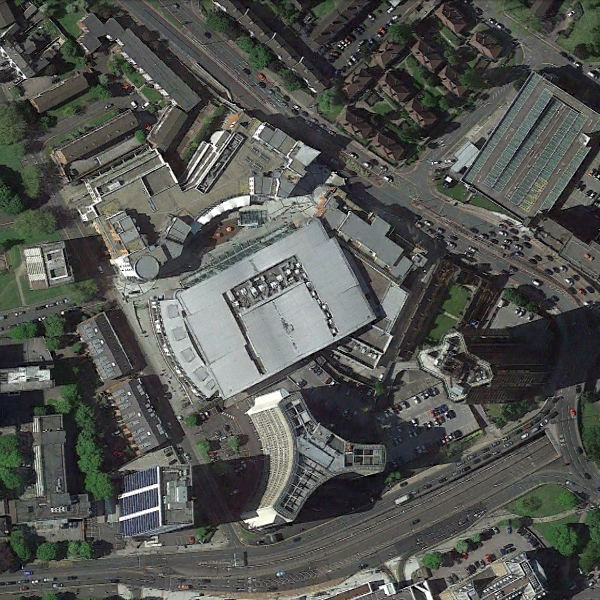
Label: Commercial